Interaction volume radius: 5 \u00c5
Interaction volume height: 15 \u00c5
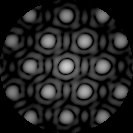
Disorder parameter: 0.06904